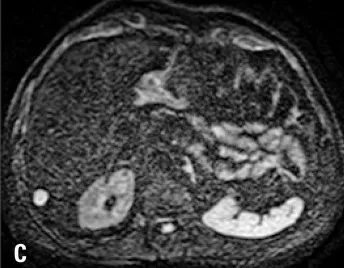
Upper abdomen magnetic resonance, T1-weighted with fat saturation after contrast, in portal phase, coronal section. Larger lesions (inflammation) were observed, but some exuberant necrotic areas appeared (C and D). Upper abdomen image, axial section, diffusion sequence, shows, (C) before SIRT, a hepatic lesion in segment VI with diffusion restriction (arrow), confirmed in the apparent diffusion coefficient map (not represented here), indicating a high-cellularity neoplastic lesion (viable tumor). In D, after SIRT, the diffusion restriction image disappeared in the same position previously described (white arrow).
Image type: radiology (mri)